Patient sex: M
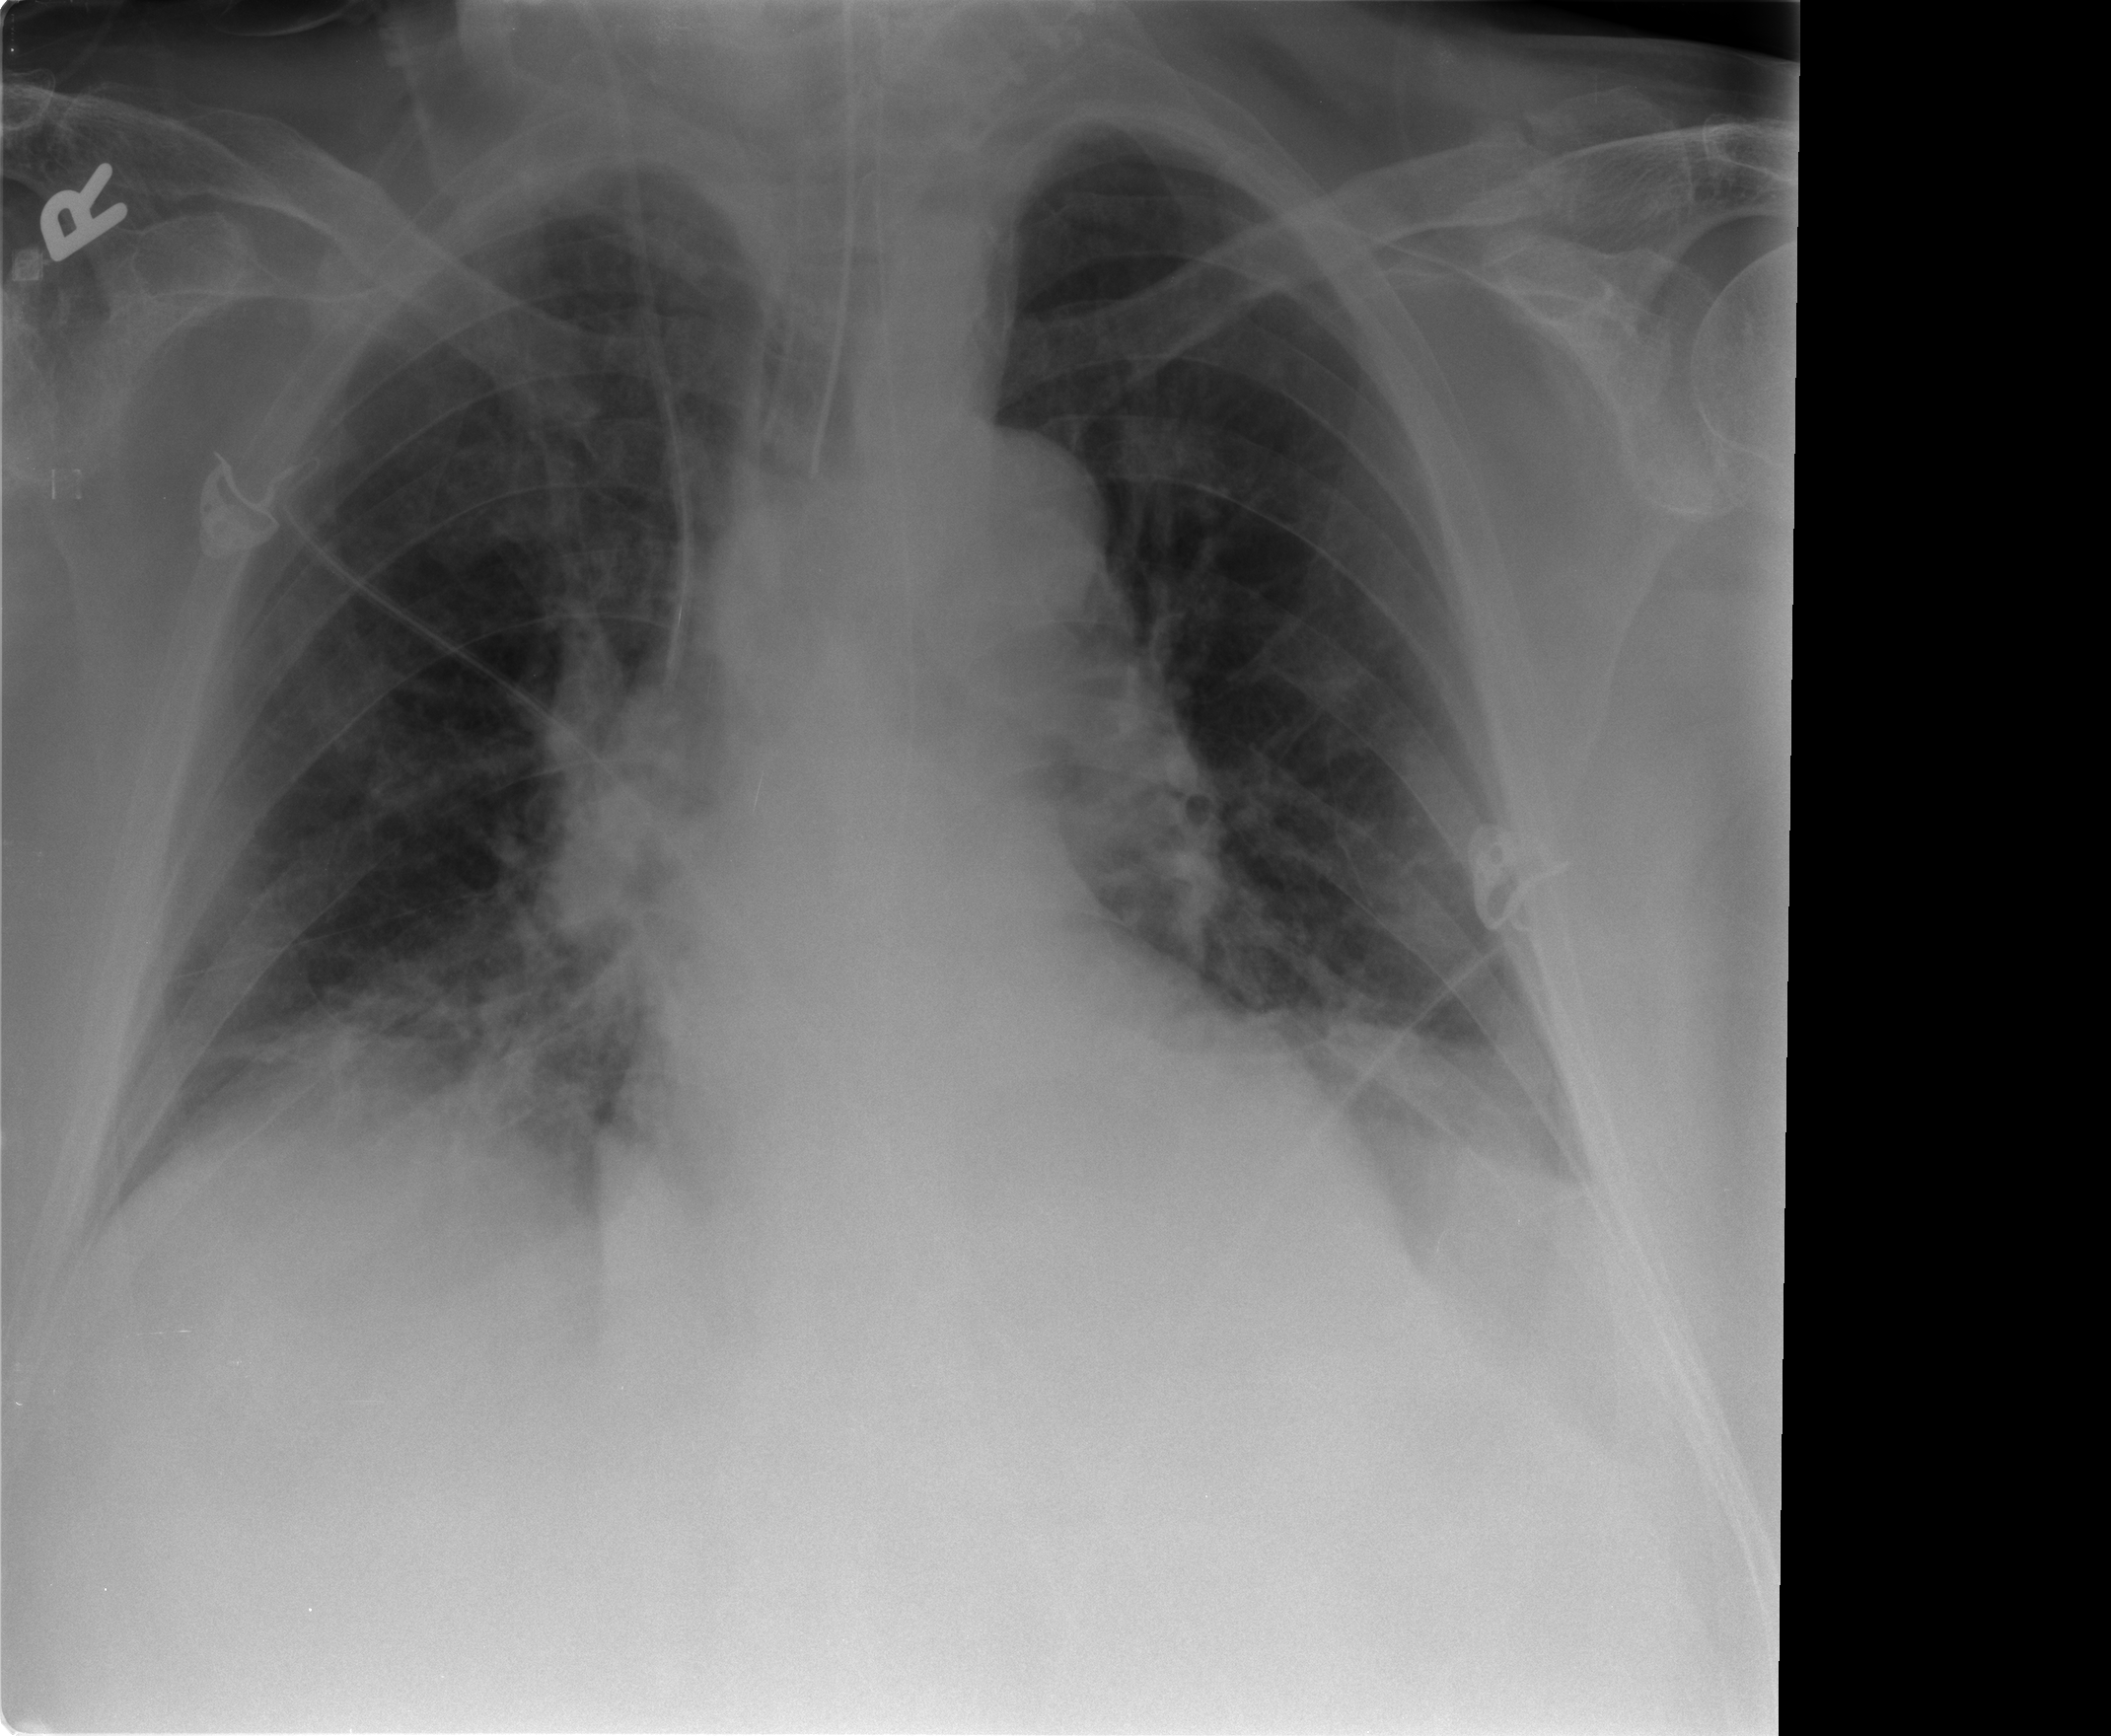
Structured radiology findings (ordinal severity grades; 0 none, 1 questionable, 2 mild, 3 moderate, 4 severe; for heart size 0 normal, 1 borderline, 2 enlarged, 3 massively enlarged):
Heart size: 2
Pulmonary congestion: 2
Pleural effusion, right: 1
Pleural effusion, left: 2
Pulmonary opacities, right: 0
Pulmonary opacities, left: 0
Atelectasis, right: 2
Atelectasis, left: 2